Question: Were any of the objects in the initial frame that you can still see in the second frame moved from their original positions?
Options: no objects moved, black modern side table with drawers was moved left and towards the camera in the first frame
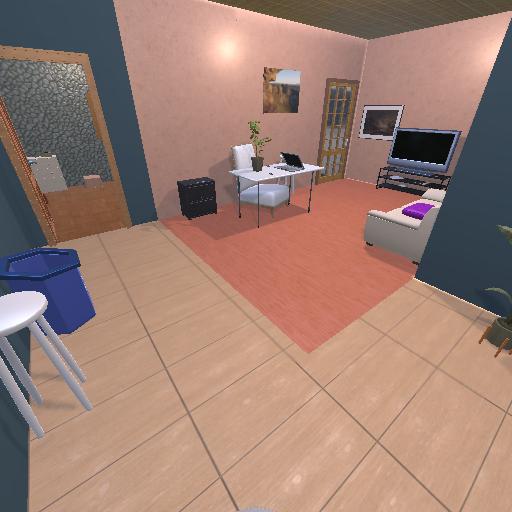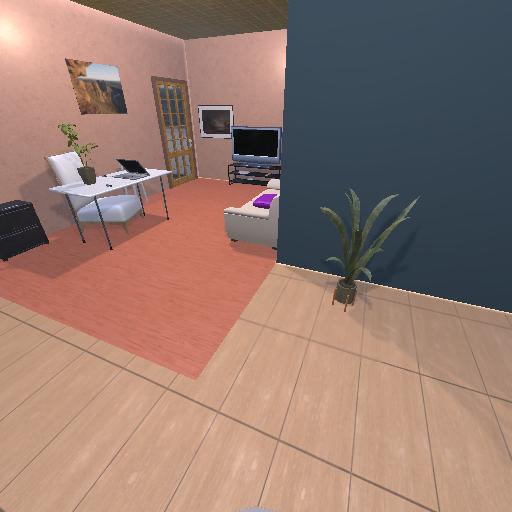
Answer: no objects moved